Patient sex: F
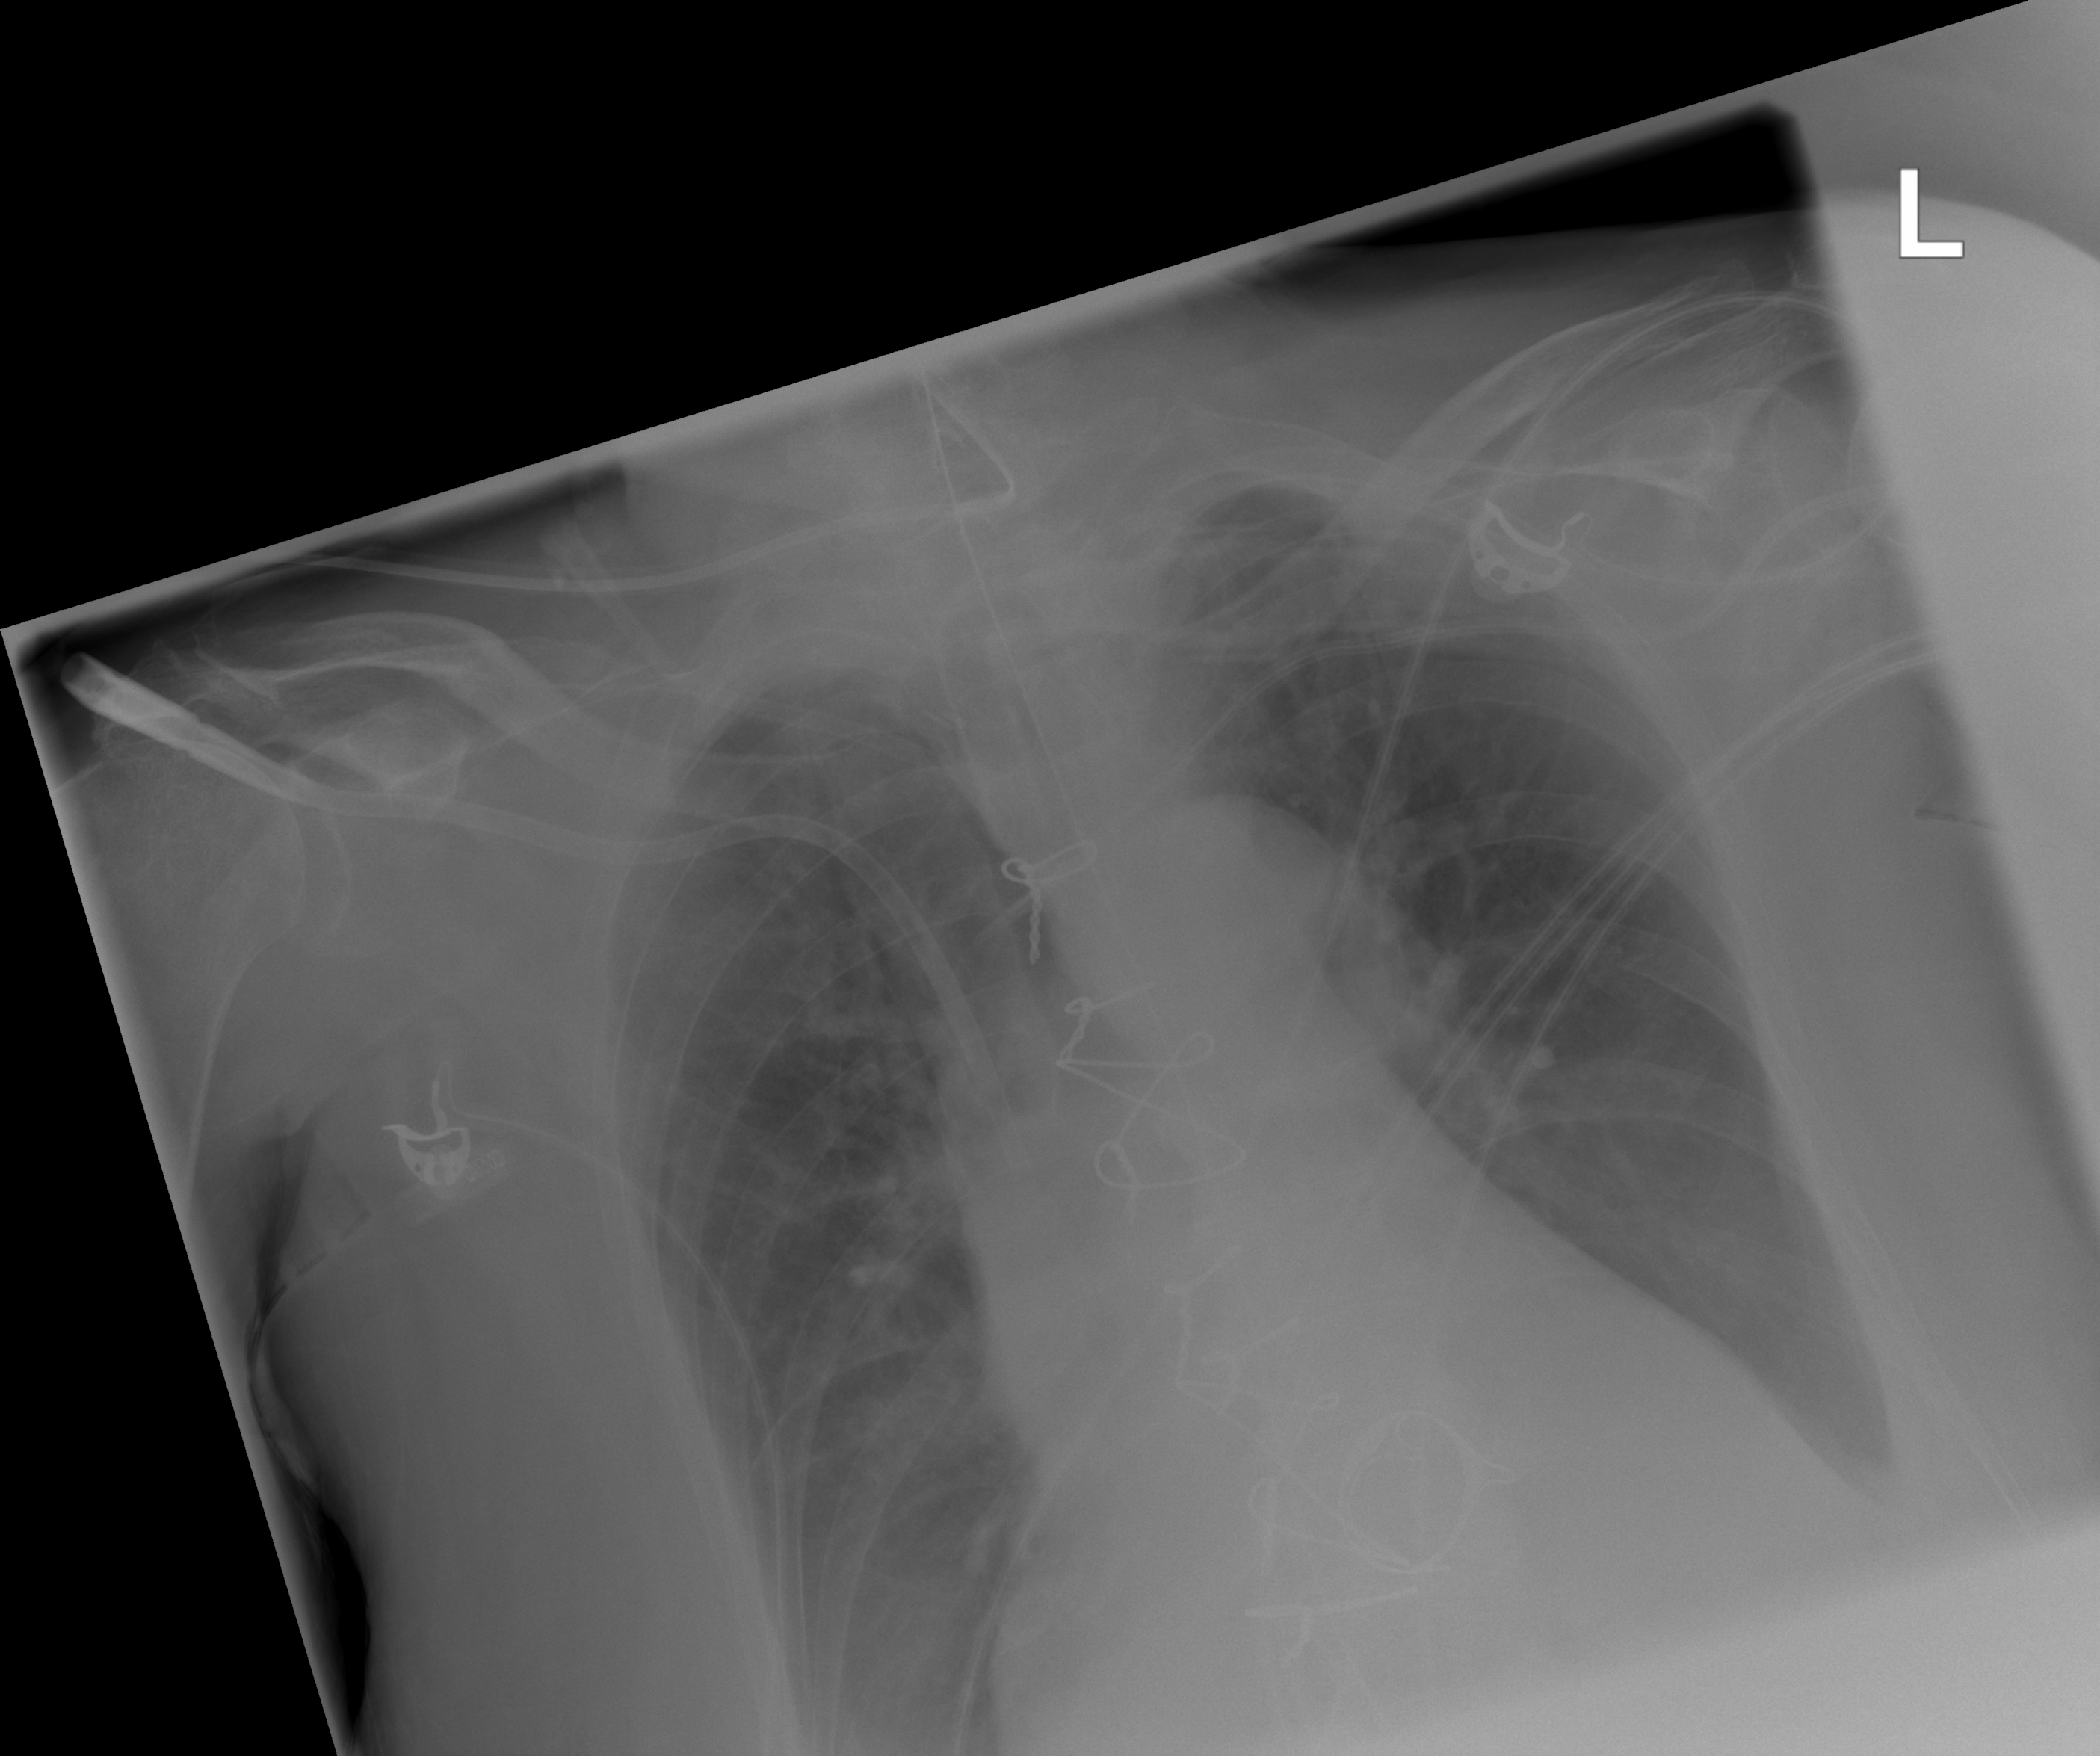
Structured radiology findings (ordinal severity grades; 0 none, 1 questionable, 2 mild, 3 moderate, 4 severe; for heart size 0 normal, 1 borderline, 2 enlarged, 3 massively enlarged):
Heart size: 2
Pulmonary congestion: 2
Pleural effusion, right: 2
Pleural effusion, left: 2
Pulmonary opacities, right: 0
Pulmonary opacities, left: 0
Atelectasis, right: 2
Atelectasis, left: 2